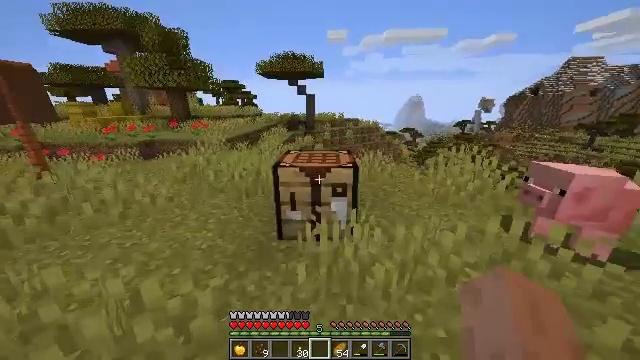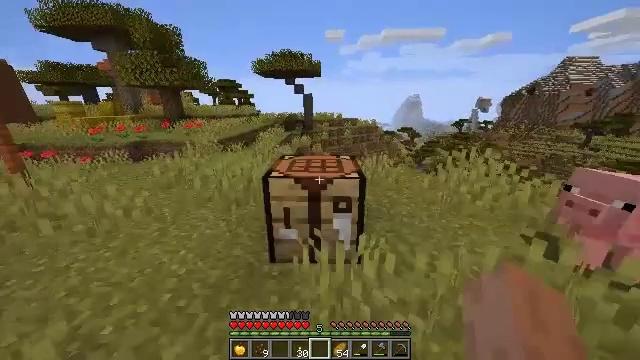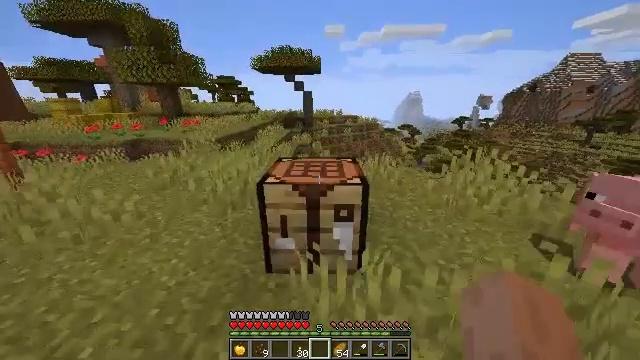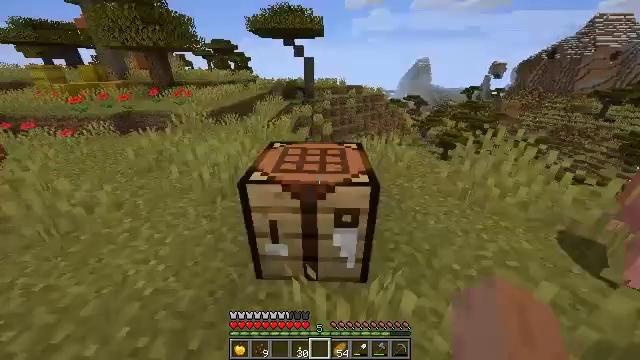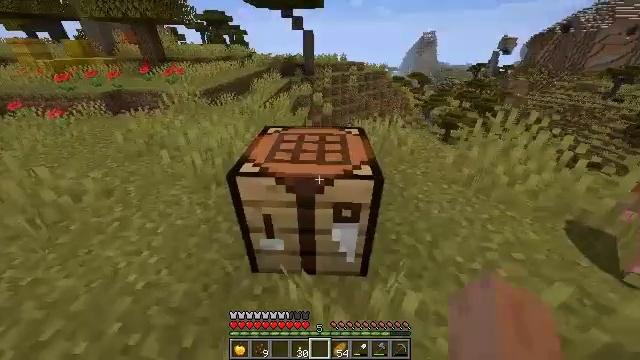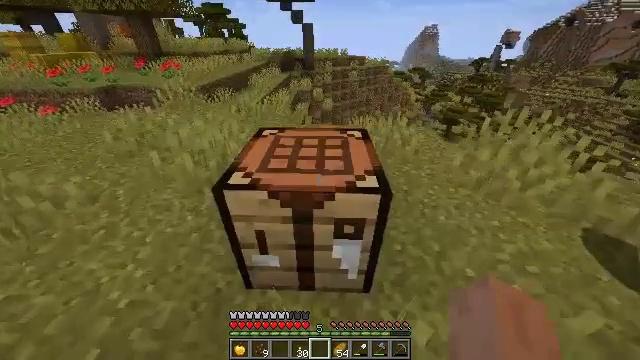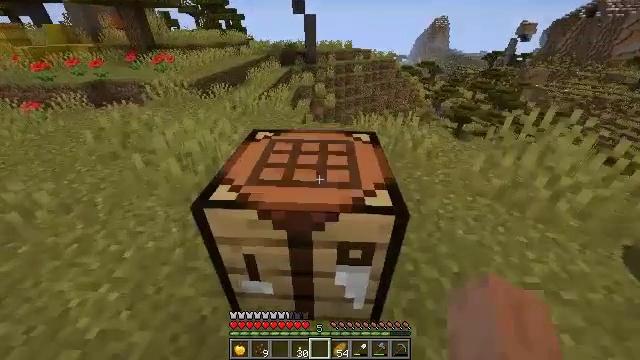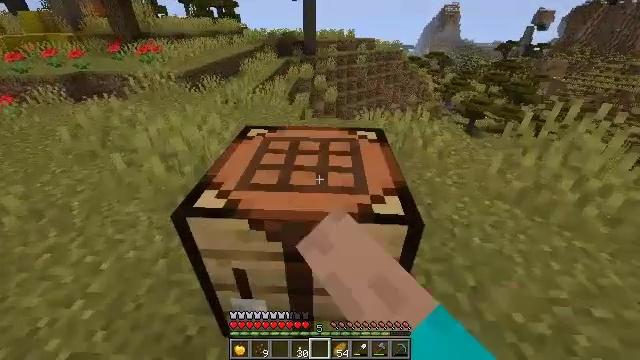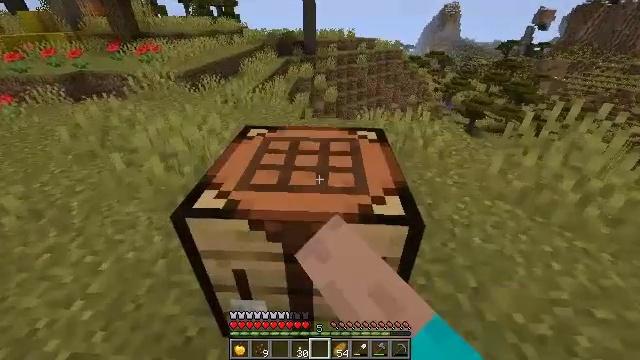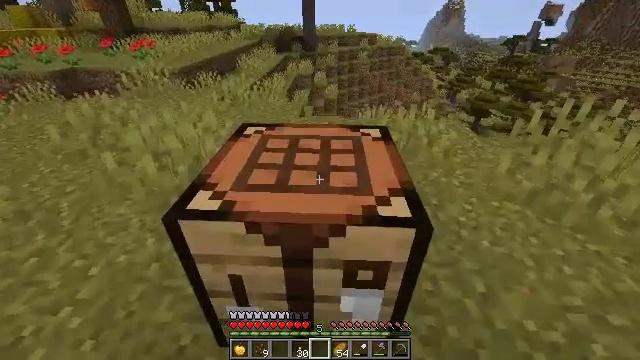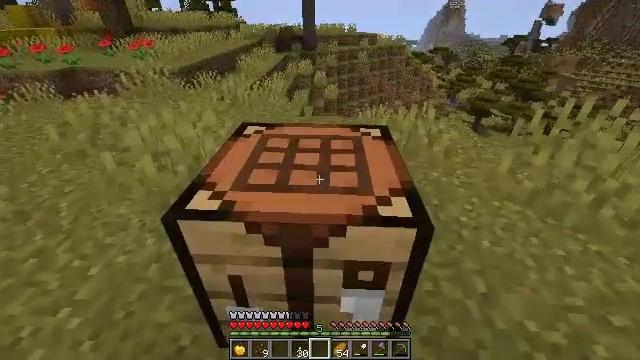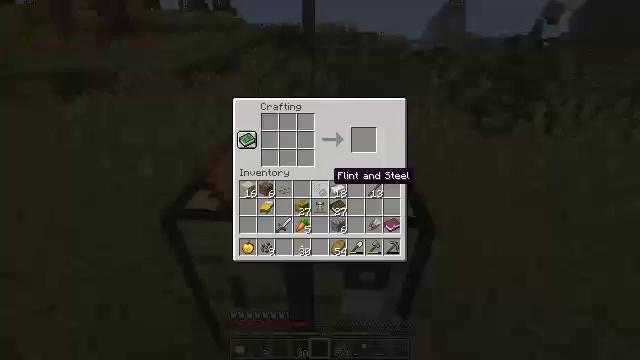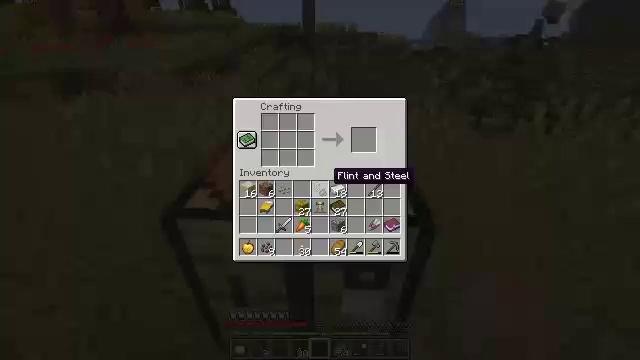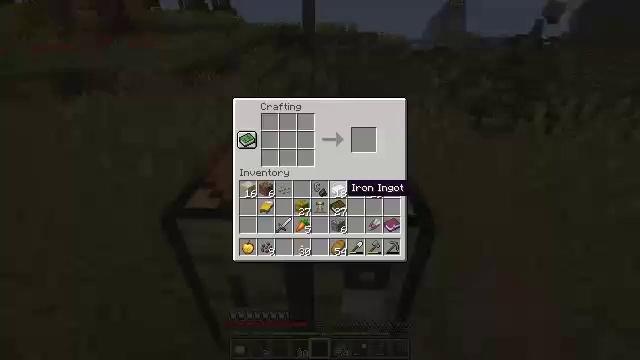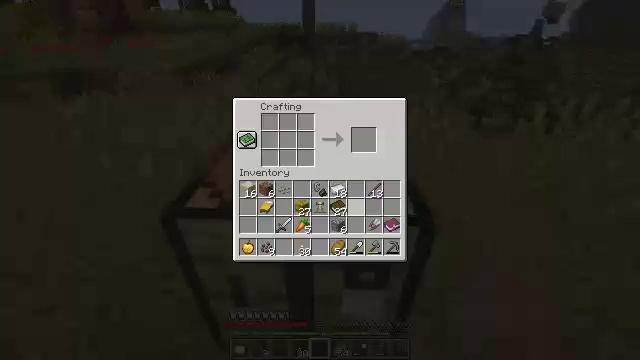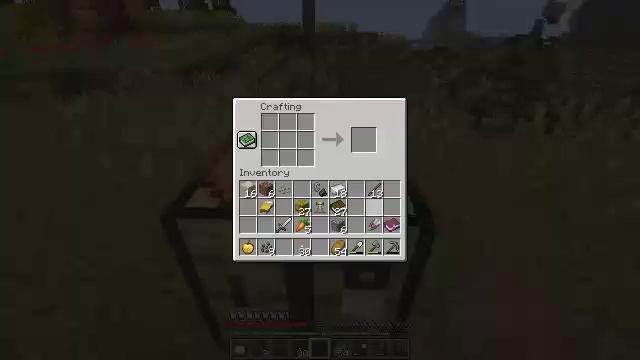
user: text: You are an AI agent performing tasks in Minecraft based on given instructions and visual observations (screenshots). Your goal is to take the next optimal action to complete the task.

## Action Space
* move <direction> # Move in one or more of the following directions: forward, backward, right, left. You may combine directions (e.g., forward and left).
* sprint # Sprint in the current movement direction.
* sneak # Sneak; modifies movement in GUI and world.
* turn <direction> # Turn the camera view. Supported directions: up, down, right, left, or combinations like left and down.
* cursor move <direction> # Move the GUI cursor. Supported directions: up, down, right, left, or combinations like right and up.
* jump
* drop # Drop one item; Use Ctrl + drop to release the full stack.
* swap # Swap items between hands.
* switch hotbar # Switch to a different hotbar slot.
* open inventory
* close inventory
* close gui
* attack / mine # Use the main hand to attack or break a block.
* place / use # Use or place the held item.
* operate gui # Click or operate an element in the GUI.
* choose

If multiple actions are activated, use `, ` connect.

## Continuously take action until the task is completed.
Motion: motion action
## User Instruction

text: Combine sticks and iron ingots to craft an iron axe.
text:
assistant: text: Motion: move forward
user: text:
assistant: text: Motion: move forward
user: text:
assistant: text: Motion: move forward, turn down
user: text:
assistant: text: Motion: move forward, turn down
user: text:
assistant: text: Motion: turn down
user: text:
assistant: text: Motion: use / place
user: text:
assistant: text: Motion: use / place
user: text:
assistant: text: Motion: no_op
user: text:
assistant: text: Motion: no_op
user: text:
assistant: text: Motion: no_op
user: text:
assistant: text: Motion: open gui
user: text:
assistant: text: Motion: no_op
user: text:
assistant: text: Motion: cursor move right and down
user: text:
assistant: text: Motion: cursor move right and down
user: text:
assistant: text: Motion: cursor move right
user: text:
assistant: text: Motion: no_op
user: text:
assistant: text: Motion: cursor move right and down
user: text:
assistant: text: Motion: no_op
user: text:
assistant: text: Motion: no_op
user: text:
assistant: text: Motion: cursor move down
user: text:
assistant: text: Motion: cursor move down
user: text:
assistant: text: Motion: no_op
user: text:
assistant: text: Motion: no_op
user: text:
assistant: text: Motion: no_op
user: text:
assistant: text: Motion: no_op
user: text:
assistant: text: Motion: cursor move up
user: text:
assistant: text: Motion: cursor move left and up
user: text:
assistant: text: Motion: cursor move left and up
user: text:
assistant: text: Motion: cursor move up
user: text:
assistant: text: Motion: no_op